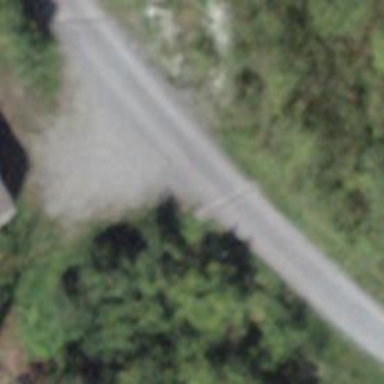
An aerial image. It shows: Service road with compacted grade2 surface.